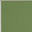
Piece: xx